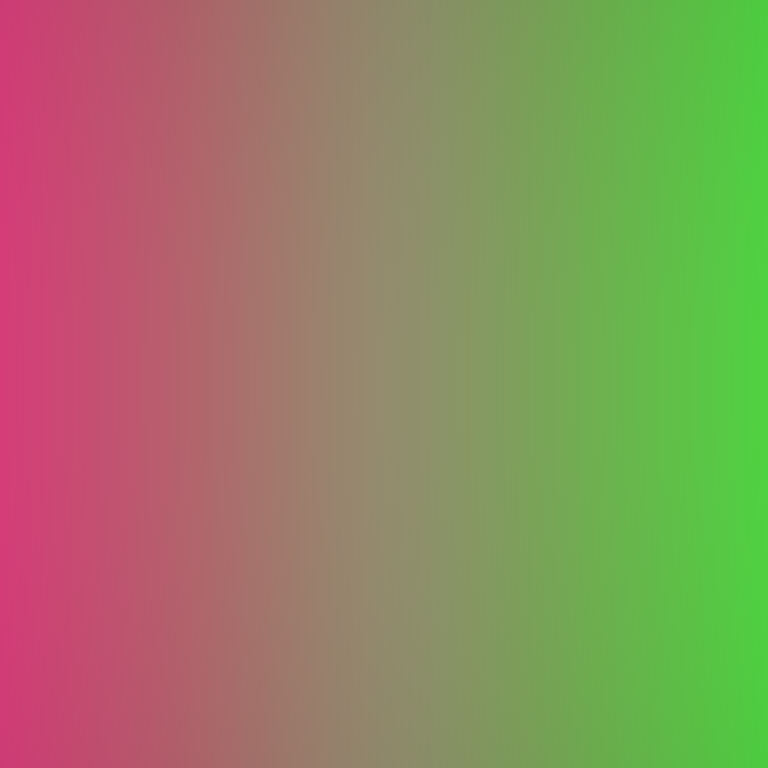
Abstract light effect, smooth gradient from vibrant pink to bright green, energetic atmosphere, soft blend, no room, no furniture, no objects.